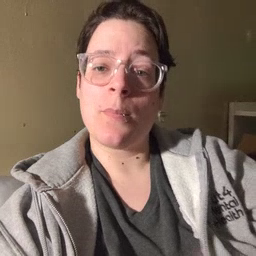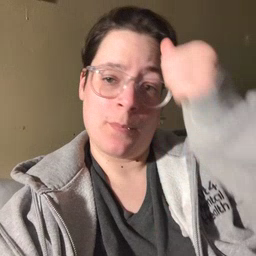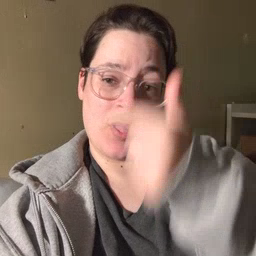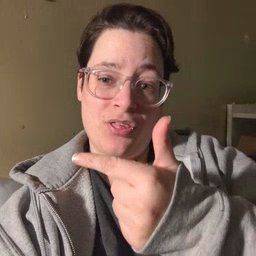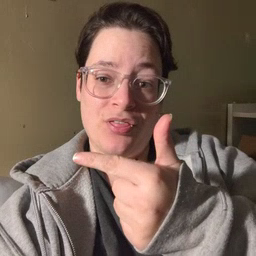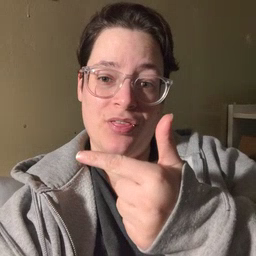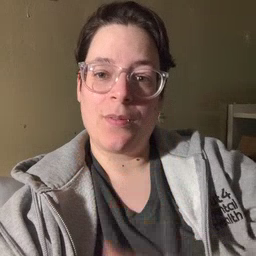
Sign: brother